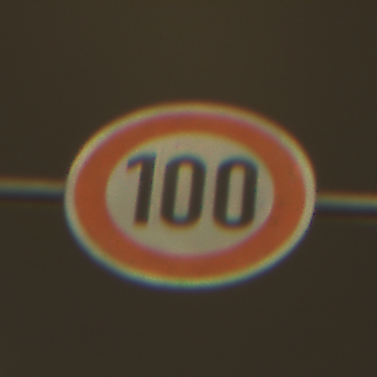
Verkehrszeichen: Geschwindigkeit100
Umgebung: Outdoor, Urban
Tageszeit: Night
Wetter: Overcast
Licht: Artificial
Jahreszeit: NotSpecified
Kontrast: MediumContrast